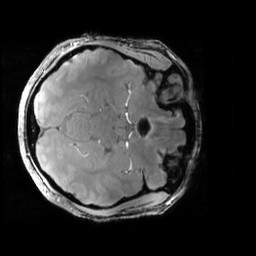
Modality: PDw
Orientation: axial
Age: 24
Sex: female
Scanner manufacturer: siemens
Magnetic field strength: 6.98 T
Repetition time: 1.78 s
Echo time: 0.00386 s